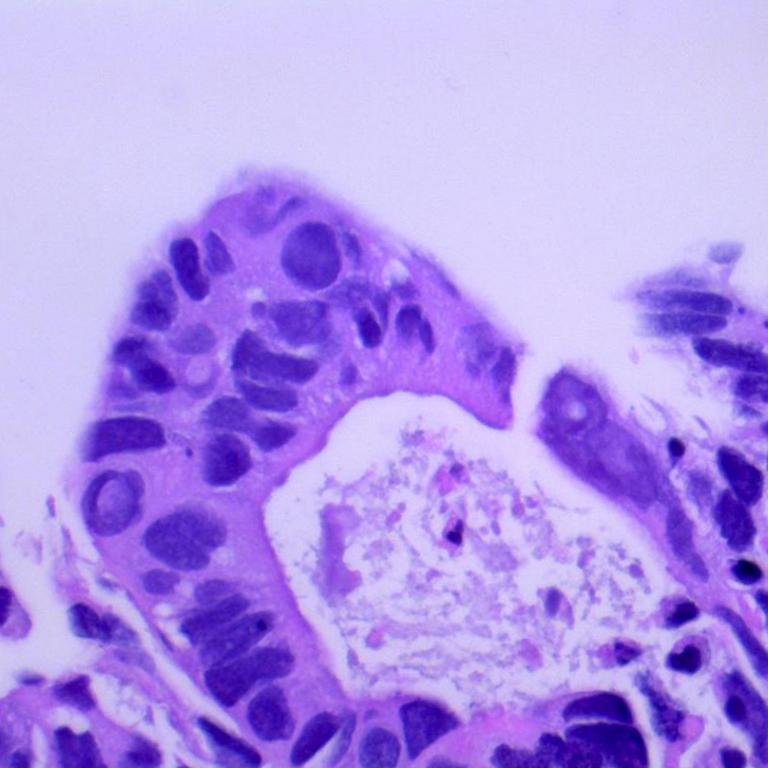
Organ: lung
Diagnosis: adenocarcinomas